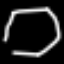
Label: octagon